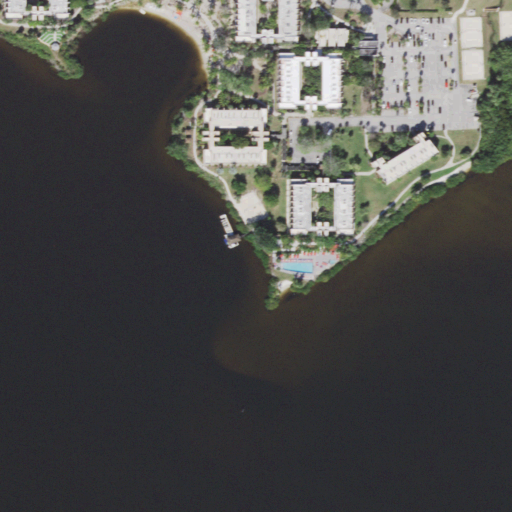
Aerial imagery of cape in Florida named Greenridge Point containing open water, medium intensity development, low intensity development, herbaceous wetlands, woody wetlands, open development, and high intensity development